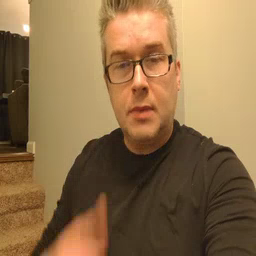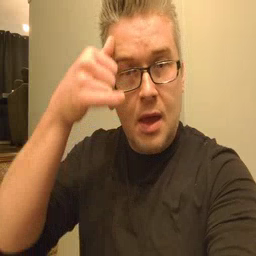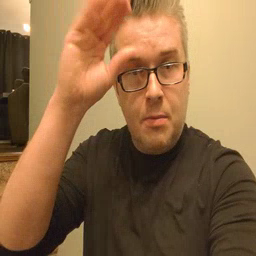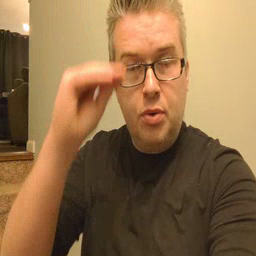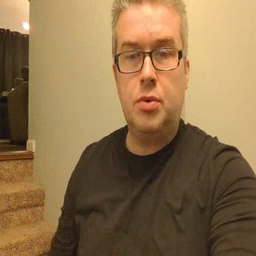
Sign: cowboy